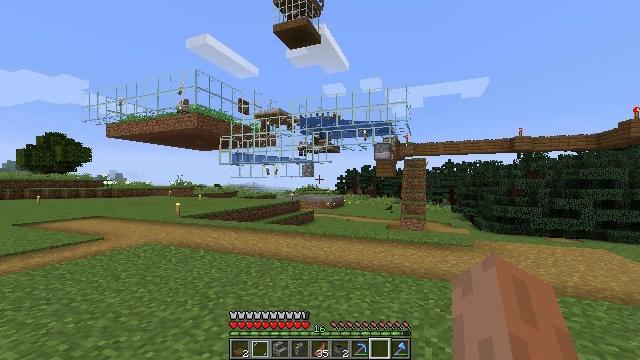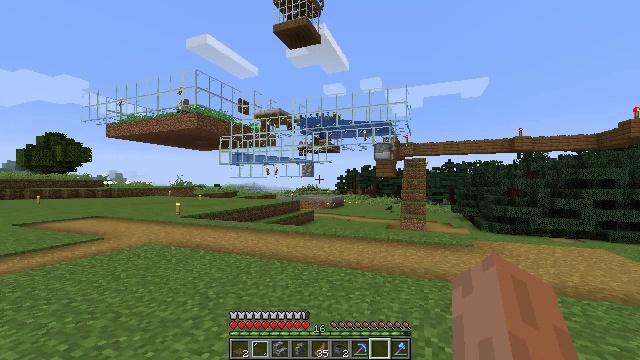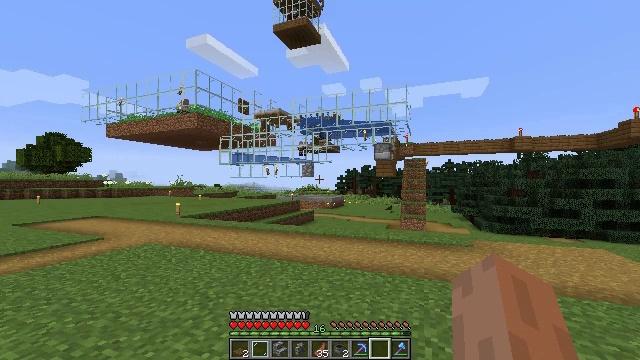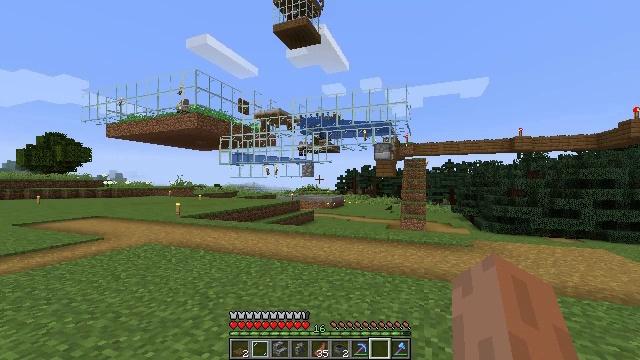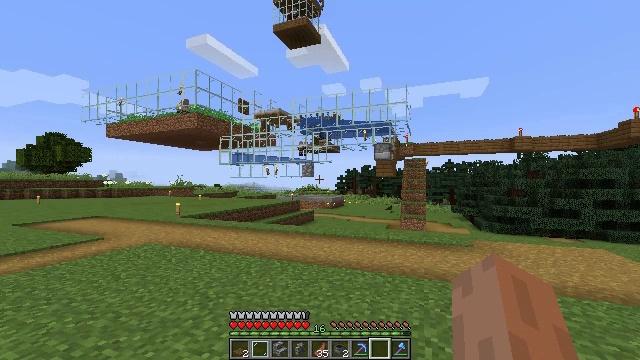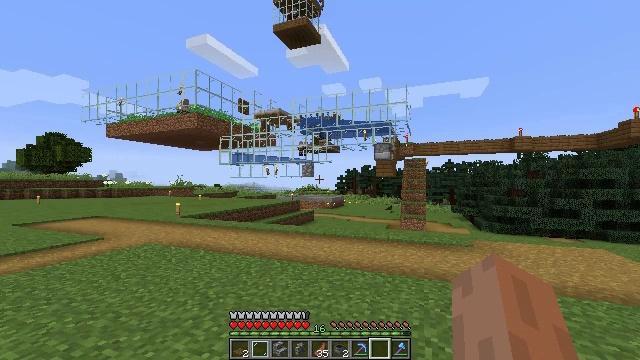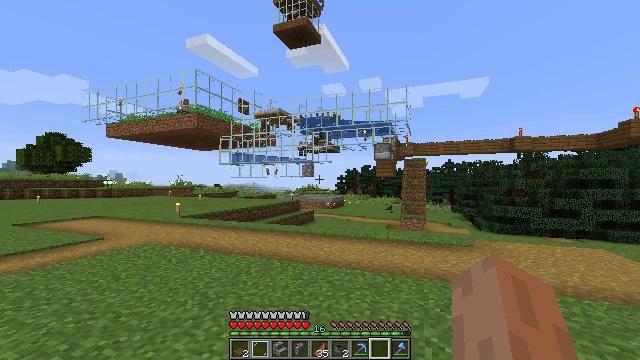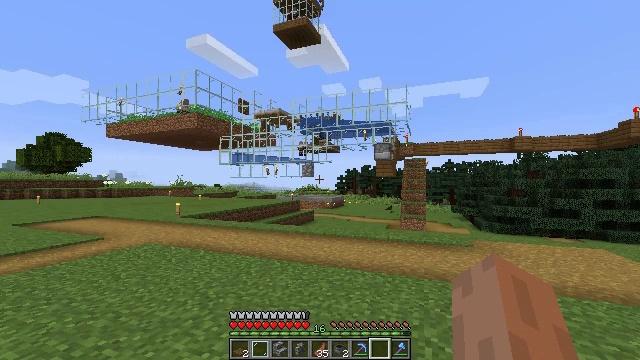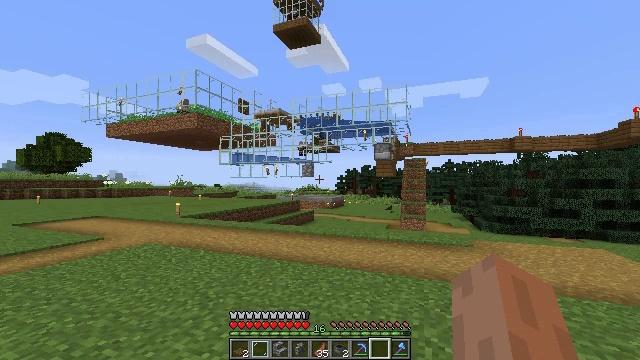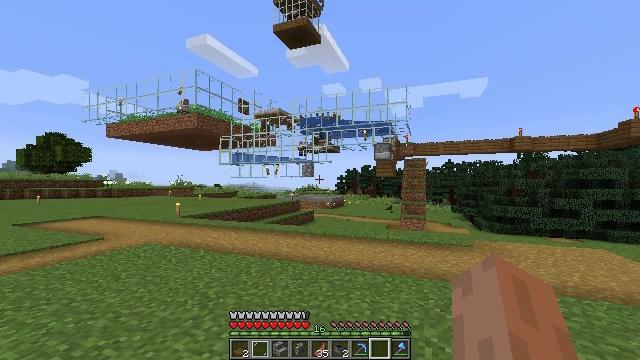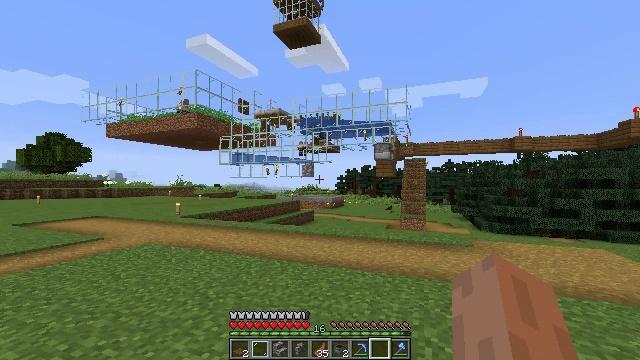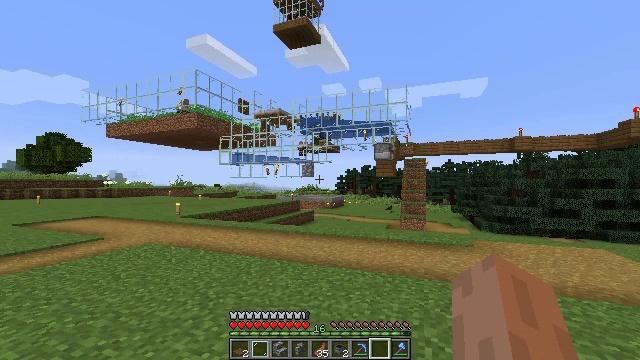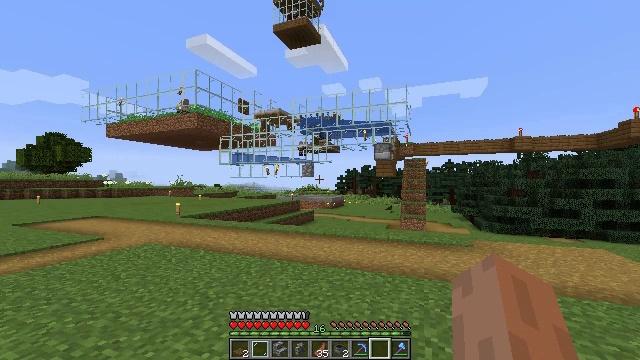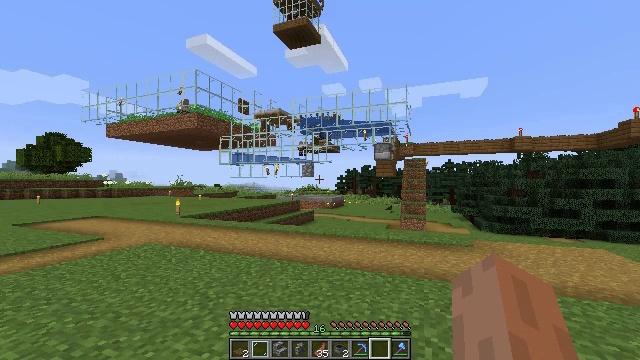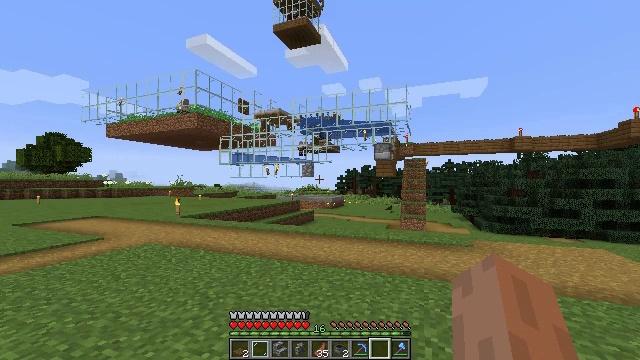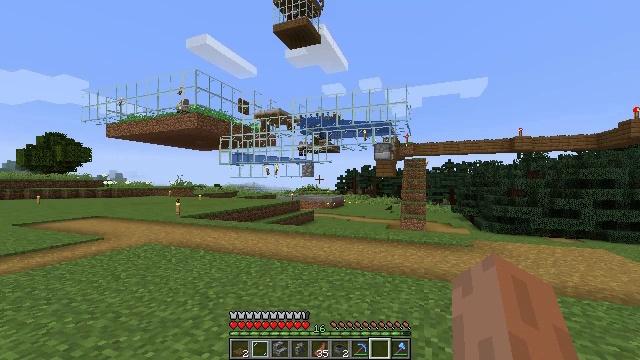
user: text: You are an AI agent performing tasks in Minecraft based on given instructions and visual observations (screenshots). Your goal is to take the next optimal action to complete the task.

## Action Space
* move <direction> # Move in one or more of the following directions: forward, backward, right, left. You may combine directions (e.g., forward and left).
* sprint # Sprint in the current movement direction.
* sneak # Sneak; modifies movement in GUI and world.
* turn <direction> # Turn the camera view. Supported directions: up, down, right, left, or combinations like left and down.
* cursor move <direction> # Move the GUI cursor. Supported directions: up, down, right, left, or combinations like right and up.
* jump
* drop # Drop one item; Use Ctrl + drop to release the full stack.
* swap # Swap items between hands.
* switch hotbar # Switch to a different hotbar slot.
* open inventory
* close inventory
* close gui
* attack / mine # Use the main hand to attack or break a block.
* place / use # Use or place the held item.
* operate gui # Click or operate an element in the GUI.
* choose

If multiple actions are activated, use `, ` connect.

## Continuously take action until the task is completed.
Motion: motion action
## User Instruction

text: Open your crafting table and craft a minecart with ingots.
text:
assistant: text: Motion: no_op
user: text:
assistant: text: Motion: no_op
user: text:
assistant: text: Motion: no_op
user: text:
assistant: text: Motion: no_op
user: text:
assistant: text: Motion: no_op
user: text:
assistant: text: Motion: no_op
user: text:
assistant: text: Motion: no_op
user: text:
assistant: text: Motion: no_op
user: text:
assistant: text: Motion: no_op
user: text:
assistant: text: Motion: no_op
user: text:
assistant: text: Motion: no_op
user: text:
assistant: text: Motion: no_op
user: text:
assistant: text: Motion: no_op
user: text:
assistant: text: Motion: no_op
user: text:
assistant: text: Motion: no_op
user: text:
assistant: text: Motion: no_op
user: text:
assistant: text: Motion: no_op
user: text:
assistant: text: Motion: no_op
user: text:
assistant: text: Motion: no_op
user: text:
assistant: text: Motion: no_op
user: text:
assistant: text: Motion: no_op
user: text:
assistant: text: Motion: no_op
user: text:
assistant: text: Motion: no_op
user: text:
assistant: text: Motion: no_op
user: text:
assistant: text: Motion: no_op
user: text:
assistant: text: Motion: no_op
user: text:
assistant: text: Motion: no_op
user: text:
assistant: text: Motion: no_op
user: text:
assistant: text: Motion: no_op
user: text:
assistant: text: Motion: no_op